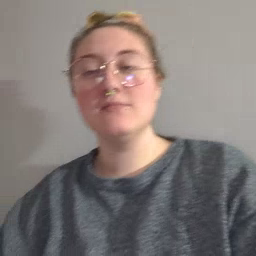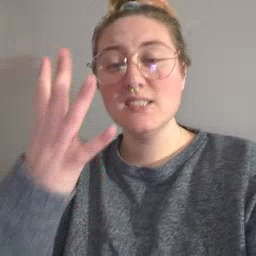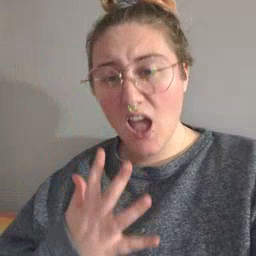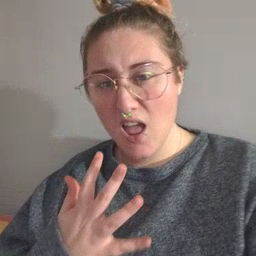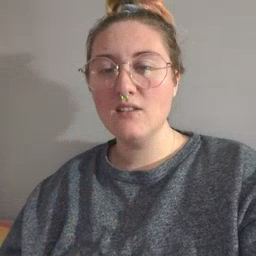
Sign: sad